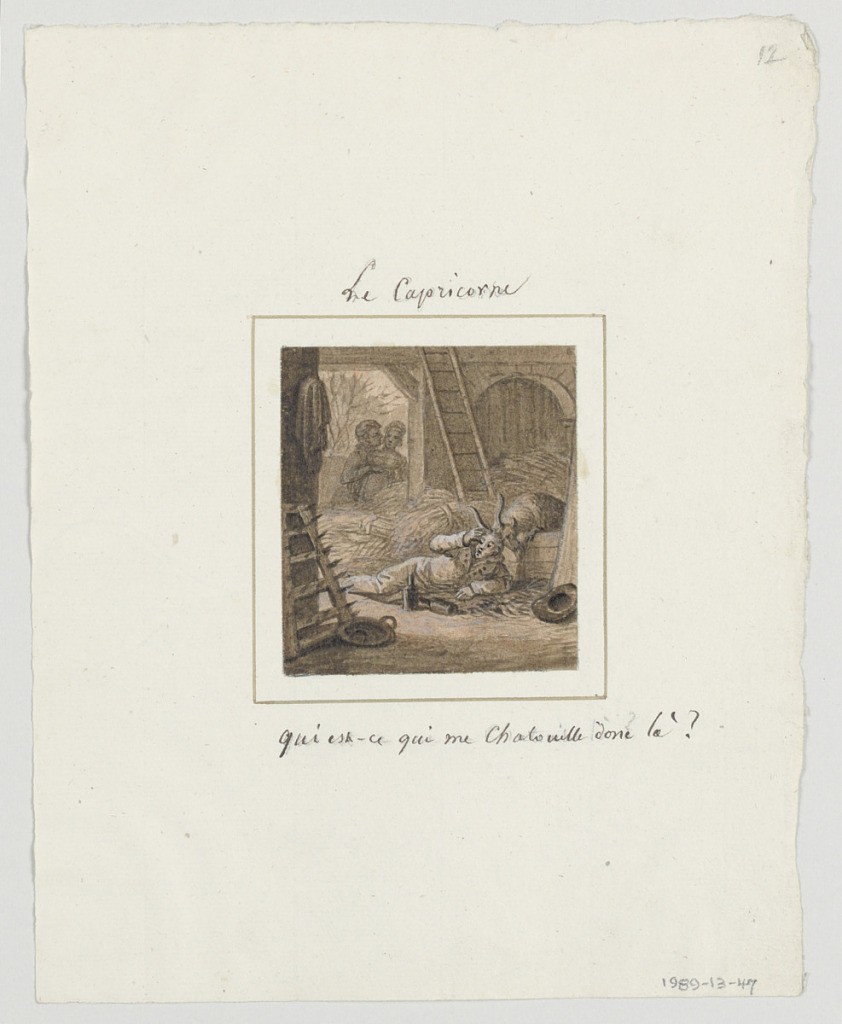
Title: Design for a Painted Porcelain Plate, Le Capricorne (Capricorn) from le Zodiac Travesti (The Farcical Zodiac) Service
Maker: Jean Charles Develly, French, 1783 - 1849
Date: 1824
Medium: Pen and brown, black ink, brush and brown, black wash, white gouache, pink, tan watercolor, red crayon, graphite on cream laid paper mounted on cream laid paper, image bordered in pen and brown ink
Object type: Drawing
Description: Design for a painted porcelain plate, square format. Scene inside a barn.  Figure of a man lying on the ground, center middleground, leaning on his left arm, while holding his head with his right hand. Two wine bottles are next to him, his hat, right foreground, is to his left. Behind him a goat in his stall nuzzles the back of the man's head.  The man exclaims, "Who is tickling me there?"  An amorous couple, left background, stand in the doorway.